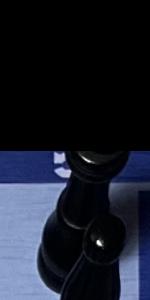
Label: King_Black